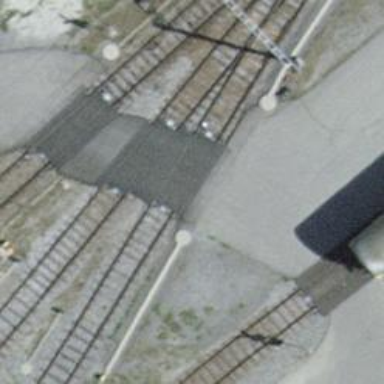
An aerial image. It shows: Level crossing along the railway.